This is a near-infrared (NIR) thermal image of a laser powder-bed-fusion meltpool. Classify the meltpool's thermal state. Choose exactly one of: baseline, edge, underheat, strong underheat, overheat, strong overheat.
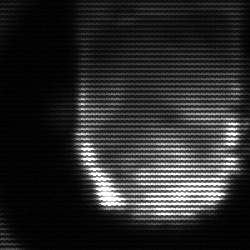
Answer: baseline